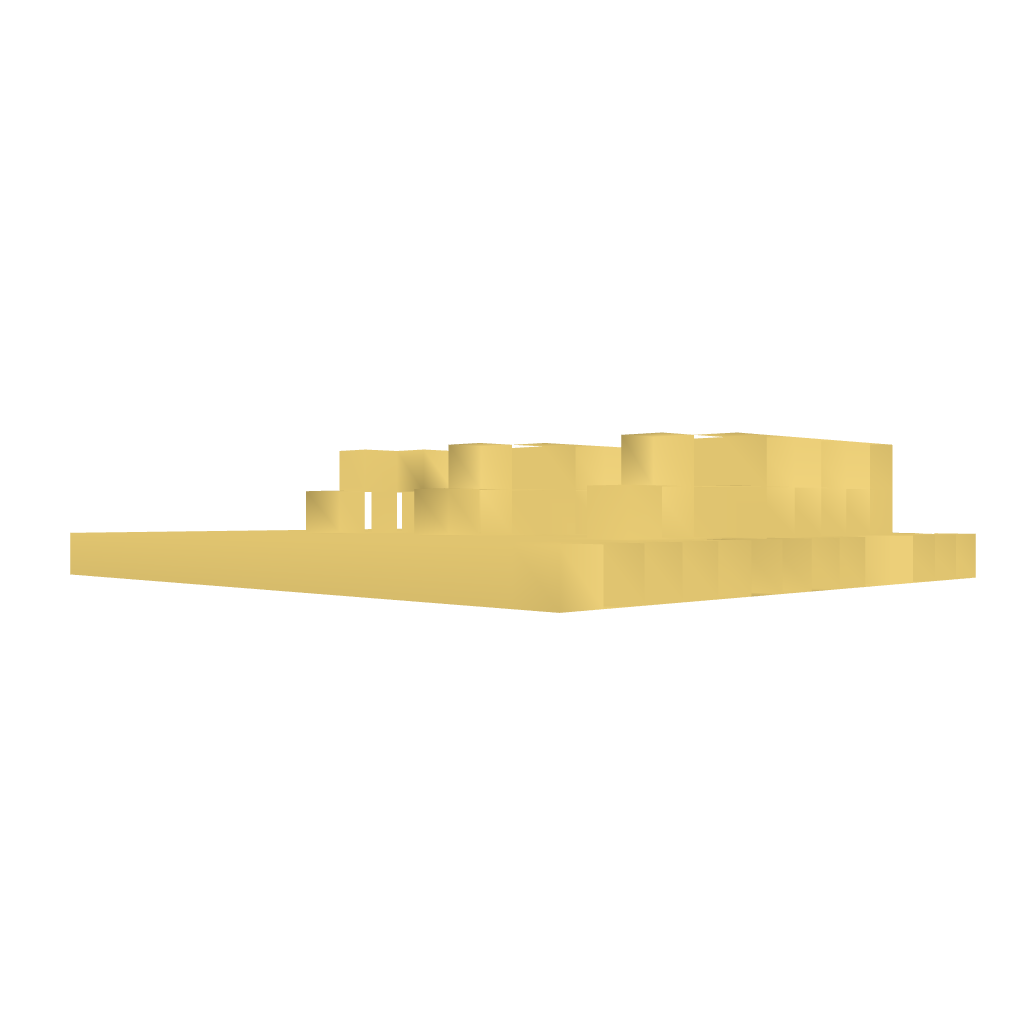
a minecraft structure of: Elemental Arrows bad low quality